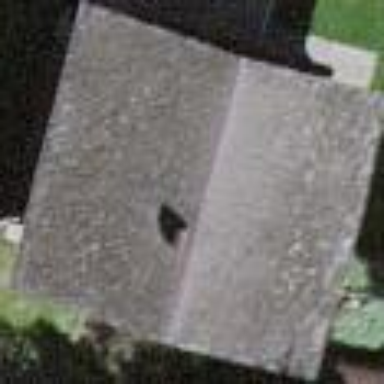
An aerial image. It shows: Simple house.